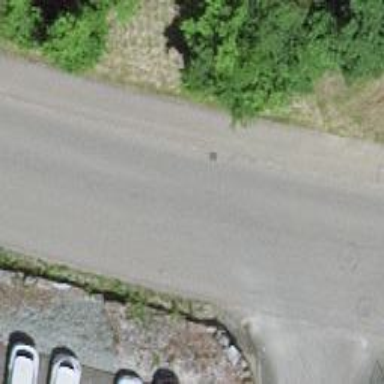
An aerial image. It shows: Residential road with asphalt surface and sidewalk on the left.